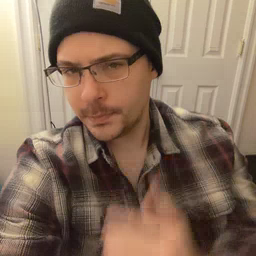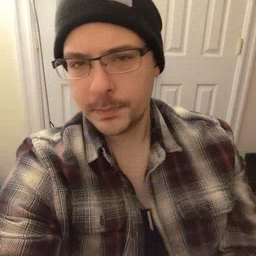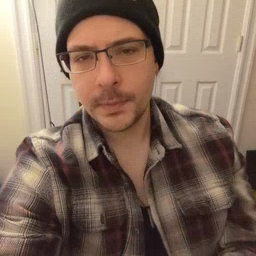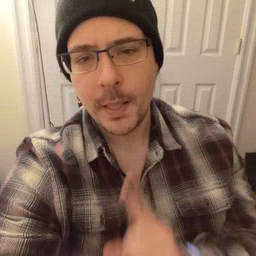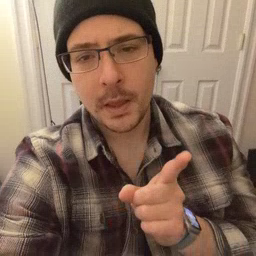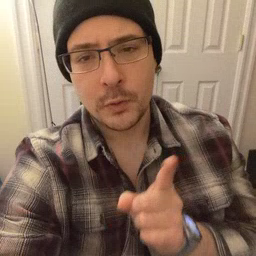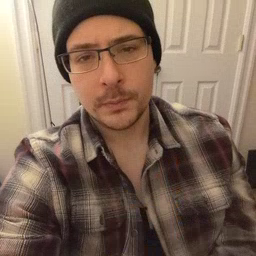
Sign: there